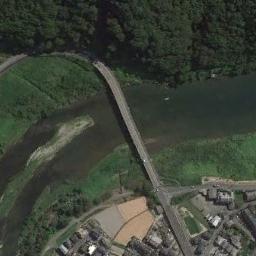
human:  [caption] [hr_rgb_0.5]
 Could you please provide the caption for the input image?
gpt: A bridge is built on a dark green river and the flood bed of the river while the river has a channel bar .

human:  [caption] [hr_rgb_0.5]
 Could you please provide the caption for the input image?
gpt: There is a bridge over the river between many buildings and trees .

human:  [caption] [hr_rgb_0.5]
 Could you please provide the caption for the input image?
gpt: A bridge connects the land on both sides of the green river  There are several sandbanks in the middle of the river  On one side of the bridge is a forest on the other side .

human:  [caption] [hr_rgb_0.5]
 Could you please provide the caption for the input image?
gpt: There is a white sign on the bridge .

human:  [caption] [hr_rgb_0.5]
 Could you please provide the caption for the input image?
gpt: Many green plants are under the bridge .